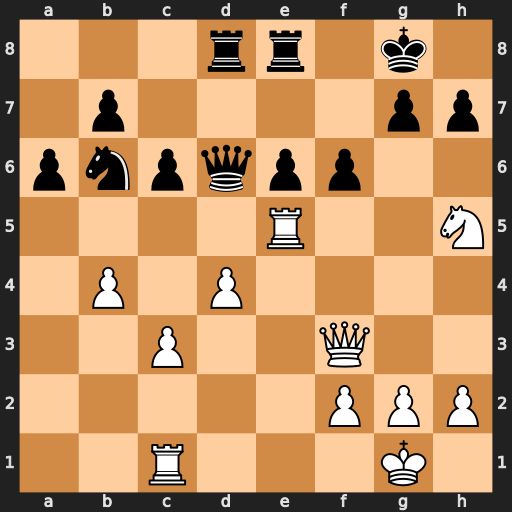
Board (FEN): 3rr1k1/1p4pp/pnpqpp2/4R2N/1P1P4/2P2Q2/5PPP/2R3K1
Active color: w
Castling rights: -
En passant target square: -
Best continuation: Nxf6+ gxf6 Qxf6